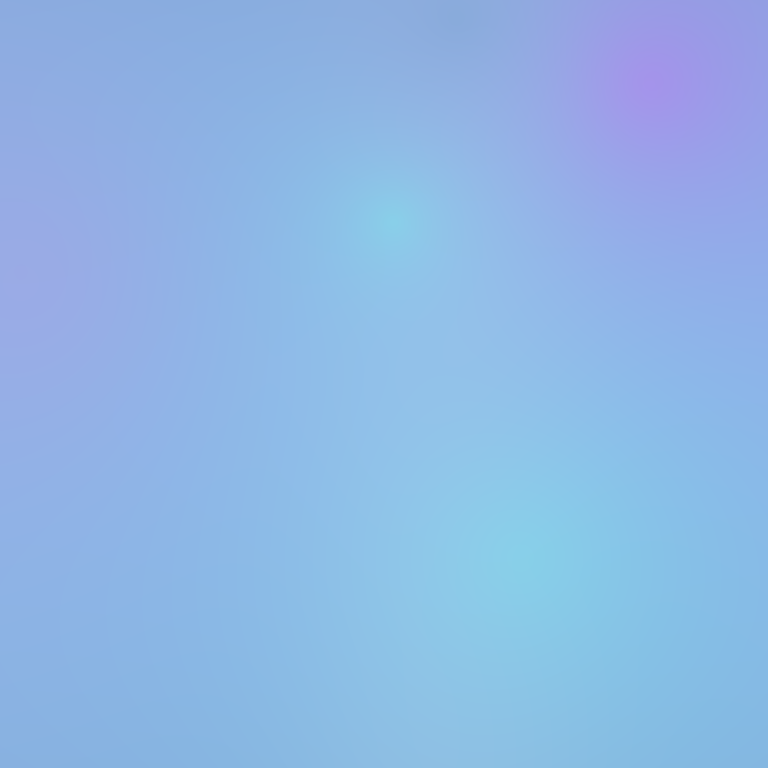
Abstract light effect, smooth gradient from soft blue to gentle purple, serene atmosphere, diffuse glow, no room, no furniture, no objects.